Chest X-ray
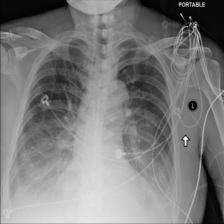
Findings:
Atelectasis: negative
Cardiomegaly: negative
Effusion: positive
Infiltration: negative
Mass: negative
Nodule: negative
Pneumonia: negative
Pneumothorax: negative
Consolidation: negative
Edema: negative
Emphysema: negative
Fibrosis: negative
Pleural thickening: negative
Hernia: negative